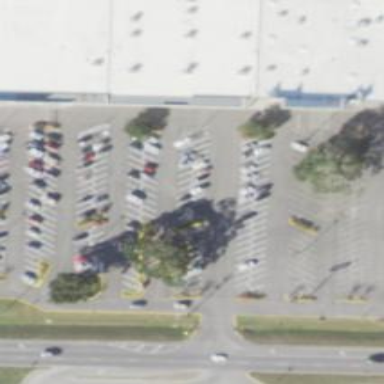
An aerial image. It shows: Parking space is available.